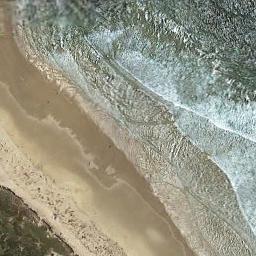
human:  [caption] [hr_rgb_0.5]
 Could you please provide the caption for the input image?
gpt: The beach with khaki sand and some gathered green plants on the beach .

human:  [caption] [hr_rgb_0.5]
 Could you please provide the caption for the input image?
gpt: The sea was rough by the beach .

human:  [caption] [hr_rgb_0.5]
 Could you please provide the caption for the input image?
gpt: Sparkling sea and yellow sand .

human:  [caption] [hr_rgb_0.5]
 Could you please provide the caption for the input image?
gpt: There are water marks on the beach .

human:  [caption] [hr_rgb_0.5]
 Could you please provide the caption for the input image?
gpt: There are huge ripples on the beach .